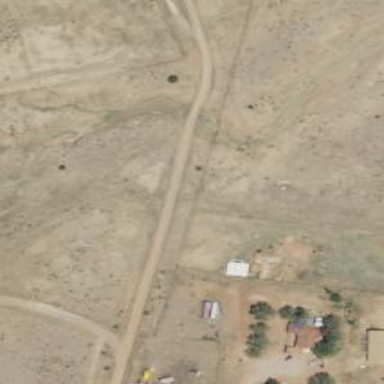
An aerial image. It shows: Unclassified road.